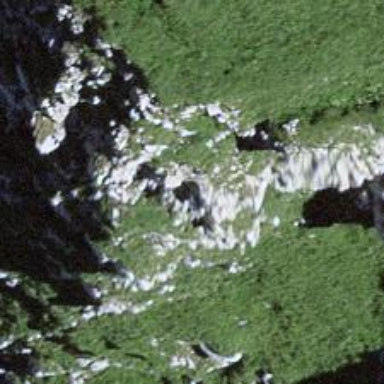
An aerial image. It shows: Cliff in nature.